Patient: sex M, age 77
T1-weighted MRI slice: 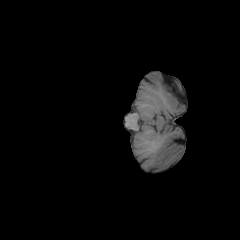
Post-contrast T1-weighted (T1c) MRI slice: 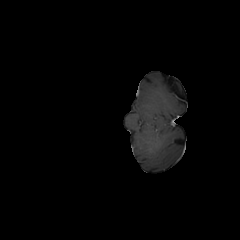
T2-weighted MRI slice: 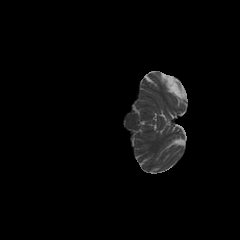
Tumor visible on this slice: no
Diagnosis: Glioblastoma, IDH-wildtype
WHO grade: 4